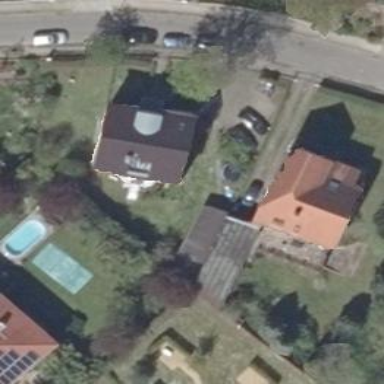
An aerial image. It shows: Residential garden enclosed by metal fence.